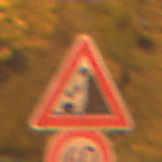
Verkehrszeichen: SteinschlagRechts
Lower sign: Geschwindigkeit40
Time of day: Night
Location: Outdoor (Suburban)
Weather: PartlyCloudy
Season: NotSpecified
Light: Artificial